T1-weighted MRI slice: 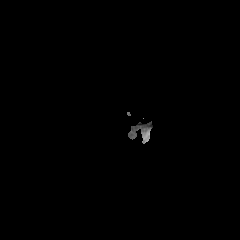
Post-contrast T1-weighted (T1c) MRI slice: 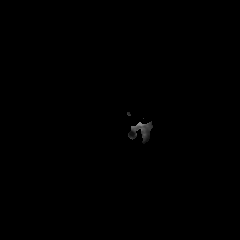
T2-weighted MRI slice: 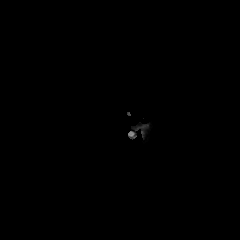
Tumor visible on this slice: no